Question: I have a binary coded matrix (0/1)matrix that looks like this:
'''
X1 X2 X3 X4
1 1 0 0 1
2 0 0 0 0
3 0 0 0 0
4 1 1 1 0
5 1 1 0 0
6 0 0 1 0
7 1 0 1 0
8 0 0 1 0
9 0 0 1 0
10 0 0 0 0
11 1 1 0 0
12 0 0 0 1
13 0 0 0 1
14 0 0 0 1
15 0 0 0 0
16 0 1 1 0
17 1 1 0 0
18 1 0 1 0
19 1 0 1 0
20 1 1 1 1
'''
I'm looking to detect a pattern that I can determine visually and describe but can't come up with a programmatic search to find that pattern. Here's the pattern:
I want to locate end of runs of the number 1 that stop and are picked up in the next row by a different column (so a diagonal switch if the columns happened to be side by side). If another column would have kept this run of 1s going the diagonal switch does not count.
So in the matrix above the diagonal switch happens at x[5, 2] to x[6, 3] and again at x[11, 1 (or 2)] to x[12, 4]
'''
x <- structure(list(X1 = c(1, 0, 0, 1, 1, 0, 1, 0, 0, 0, 1, 0, 0,
0, 0, 0, 1, 1, 1, 1), X2 = c(0, 0, 0, 1, 1, 0, 0, 0, 0, 0, 1,
0, 0, 0, 0, 1, 1, 0, 0, 1), X3 = c(0, 0, 0, 1, 0, 1, 1, 1, 1,
0, 0, 0, 0, 0, 0, 1, 0, 1, 1, 1), X4 = c(1L, 0L, 0L, 0L, 0L,
0L, 0L, 0L, 0L, 0L, 0L, 1L, 1L, 1L, 0L, 0L, 0L, 0L, 0L, 1L)), .Names = c("X1",
"X2", "X3", "X4"), row.names = c(NA, -20L), class = "data.frame")
'''
This is kind of a difficult problem to describe but I think I've used the example to illustrate it. The desired output would be 'c(5, 11)' because those are the rows when the 1's have this pattern.
I suspect 'rle' and 'cumsum' may be of use here.
To add info to the problem. I tried Ricardo's initial solution on a different matrix:
'''
X1 X2 X3 X4 X5
1 0 0 1 0 0
2 1 1 0 0 1
3 0 0 0 0 0
4 0 0 1 0 0
5 0 1 1 0 0
6 1 0 1 1 0
7 1 1 0 0 0
8 0 0 1 1 1
9 0 0 1 0 0
10 1 1 0 1 0
rowdiffs <- apply(D, 2, diff)
N <- rowSums(rowdiffs==-1)
P <- rowSums(rowdiffs==1)
which(N - P > 0 & P > 0)
'''
It gives:
'''
## 7
## 6
'''
I would expect 'c(1, 7, 9)' as can be seen in the line a traced here. At each red dot I had no choice but to go diagonal (these are the blue paths). If I reach a row of all 0's (the yellow box) I skip that row and start over with the path (path is orange) on the next row (and no diagonal pattern is recorded)

'''
D <- structure(list(X1 = c(0L, 1L, 0L, 0L, 0L, 1L, 1L, 0L, 0L, 1L),
X2 = c(0L, 1L, 0L, 0L, 1L, 0L, 1L, 0L, 0L, 1L), X3 = c(1L,
0L, 0L, 1L, 1L, 1L, 0L, 1L, 1L, 0L), X4 = c(0L, 0L, 0L, 0L,
0L, 1L, 0L, 1L, 0L, 1L), X5 = c(0L, 1L, 0L, 0L, 0L, 0L, 0L,
1L, 0L, 0L)), .Names = c("X1", "X2", "X3", "X4", "X5"), row.names = c(NA,
10L), class = "data.frame")
'''
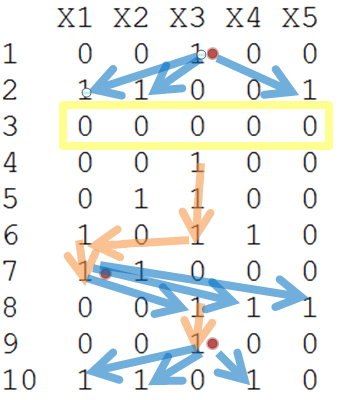
Answer: Try the following:
'''
rowdiffs <- rbind(apply(D, 2, diff), NA)
N <- rowSums(rowdiffs==-1)
P <- rowSums(rowdiffs==1)
candidates <- which(N & P)
falseCandidates <- which(rowSums(rowdiffs==0 & D==1) >= 1)
setdiff(candidates, falseCandidates)
# [1] 1 7 9
'''
---
### Explanation:
Compare each row with the one below it ('rowdiffs').
The candidate rows will have the following properties:
'''
* contain both a '-1' and '+1' in the diffs
(indicating the diagonal move)
* NOT contain a '0' in the diffs where there is a '1' in the original data
(indicating potential lateral move (or standard straight down))
'''